The plot is a Morlet-wavelet scalogram of a rotor-rig vibration measurement. Classify the rotor condition as one of: normal, misalignment, unbalance, looseness.
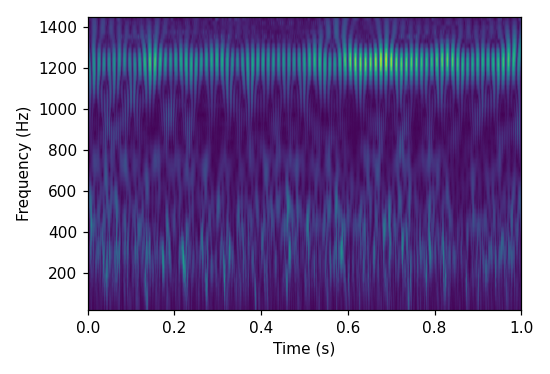
Answer: misalignment